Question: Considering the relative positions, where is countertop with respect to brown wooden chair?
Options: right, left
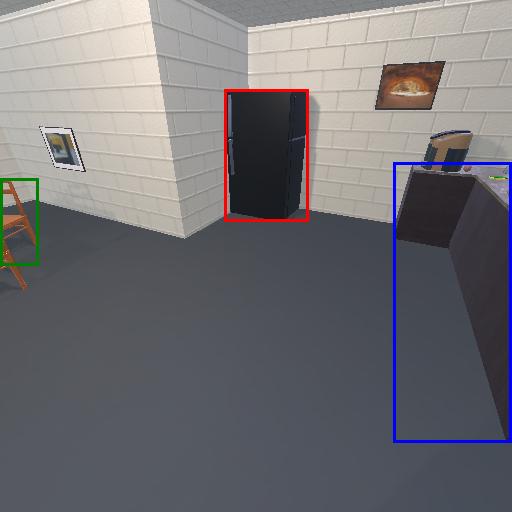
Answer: right